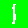
Digit: 1